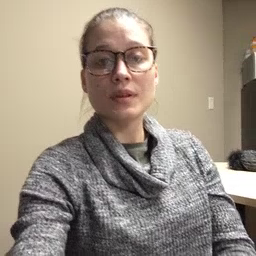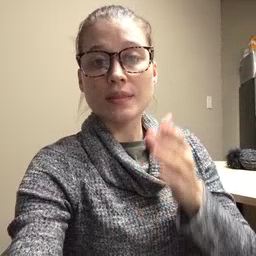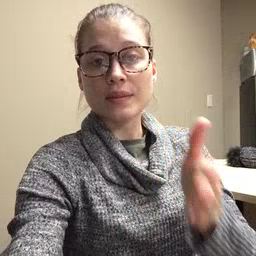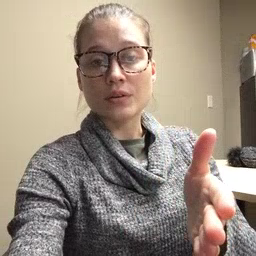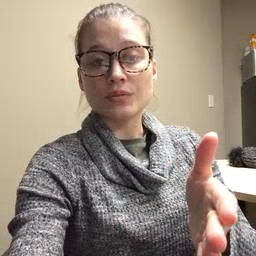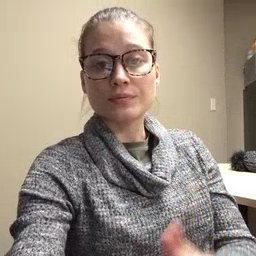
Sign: there